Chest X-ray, AP view. Patient: 62 years old, sex M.
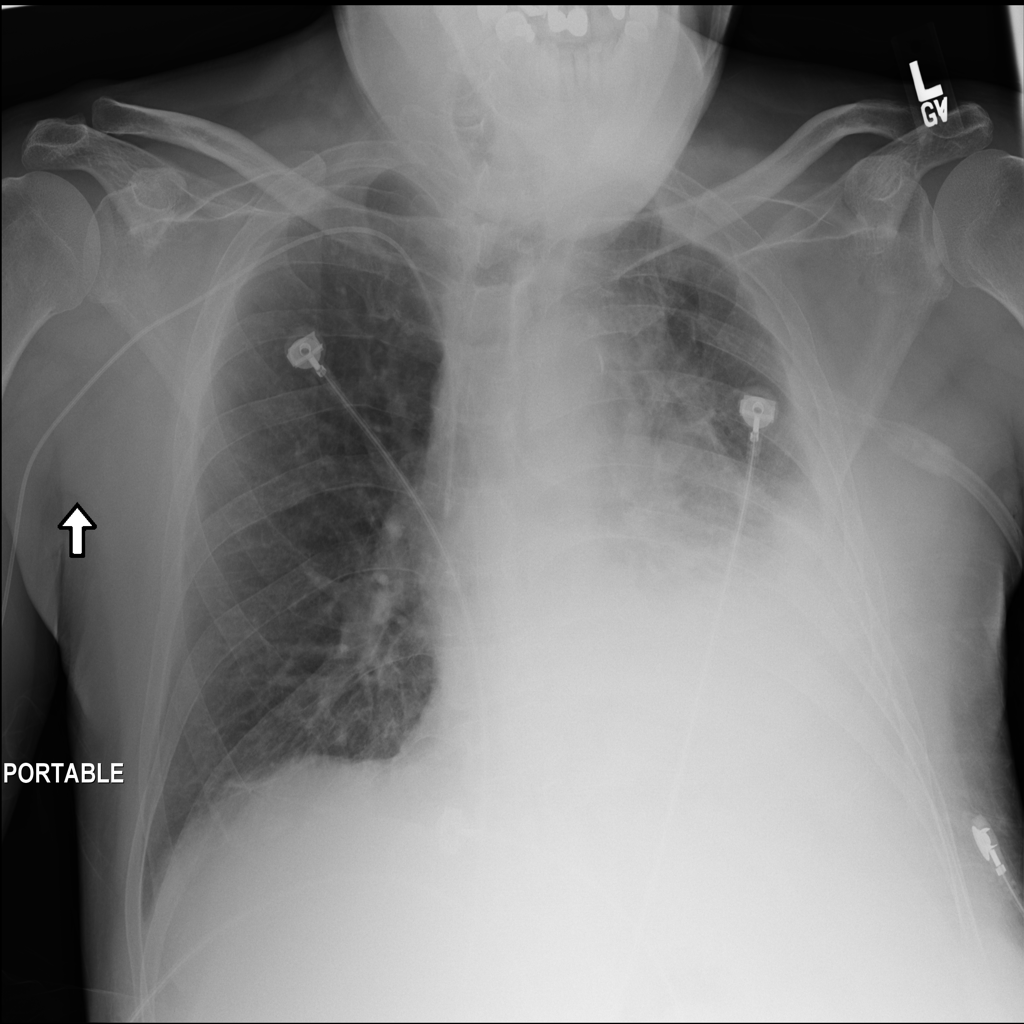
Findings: Mass, Pleural_Thickening